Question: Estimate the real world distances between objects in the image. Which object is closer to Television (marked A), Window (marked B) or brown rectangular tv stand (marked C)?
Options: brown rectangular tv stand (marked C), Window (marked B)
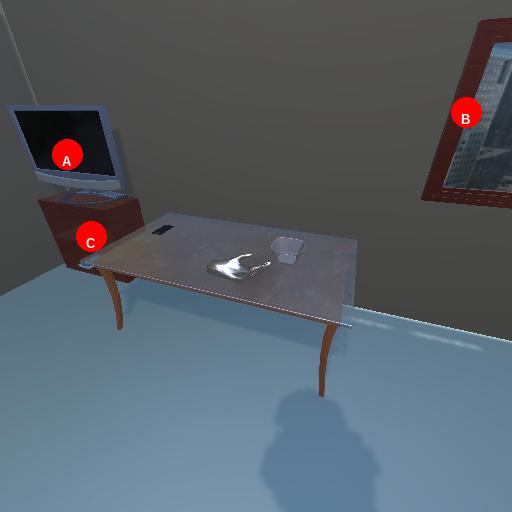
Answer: brown rectangular tv stand (marked C)